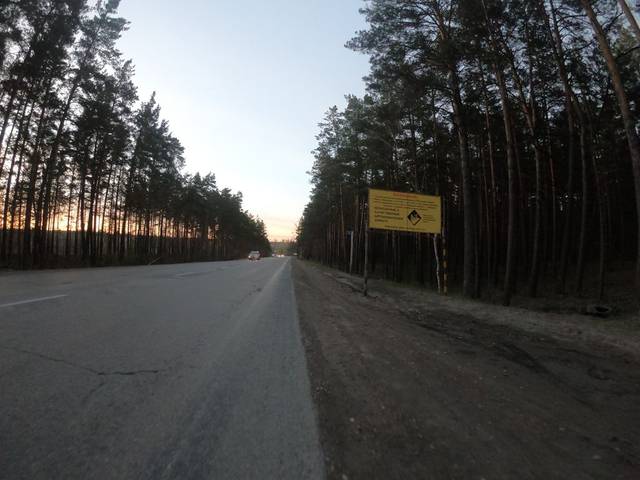
Region: Russia
Coordinates: 53.3, 83.703